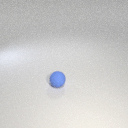
small blue rubber sphere